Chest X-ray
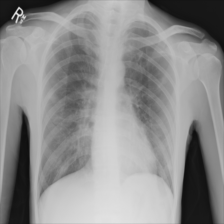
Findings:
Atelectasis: negative
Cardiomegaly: negative
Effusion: negative
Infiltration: positive
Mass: negative
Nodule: positive
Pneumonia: negative
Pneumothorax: negative
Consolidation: negative
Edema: negative
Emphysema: negative
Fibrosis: negative
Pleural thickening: negative
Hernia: negative